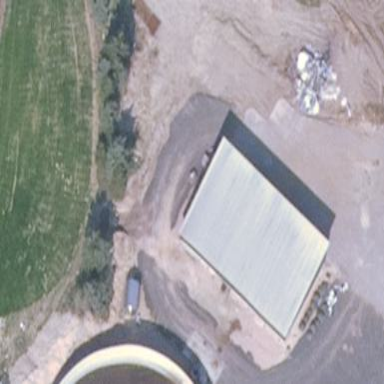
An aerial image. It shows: Building that is bunker silo.